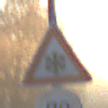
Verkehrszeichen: SchneeOderEisglaette
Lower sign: Geschwindigkeit70
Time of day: Dawn
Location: Outdoor (Nature)
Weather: Clear
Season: NotSpecified
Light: Natural